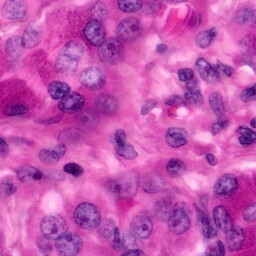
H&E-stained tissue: Pancreatic